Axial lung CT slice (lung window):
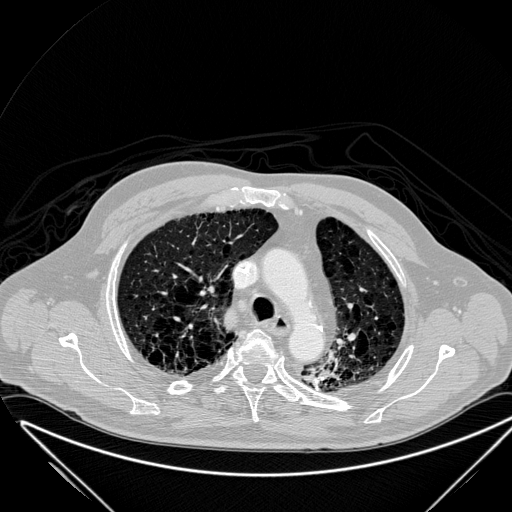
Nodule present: no